Field crop: tomato
Growth stage: 2
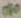
Species: solanum